Field crop: maize
Growth stage: 2
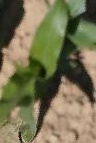
Species: maize